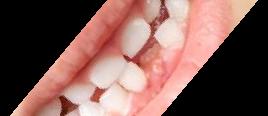
Condition: hypodontia